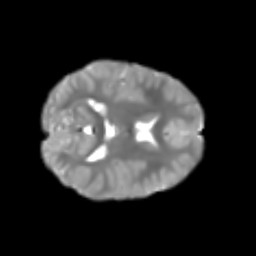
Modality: T2w
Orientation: axial
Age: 6
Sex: male
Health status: healthy